Interaction volume radius: 5 \u00c5
Interaction volume height: 25 \u00c5
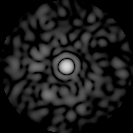
Disorder parameter: 0.818